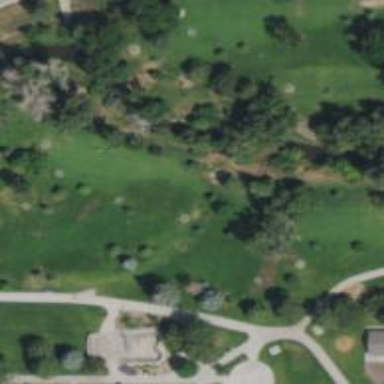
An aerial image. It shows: Disc golf hole.